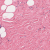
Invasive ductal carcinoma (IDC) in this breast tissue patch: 0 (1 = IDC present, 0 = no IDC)